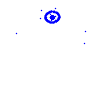
Particle: electron